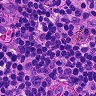
Metastatic tissue present: no